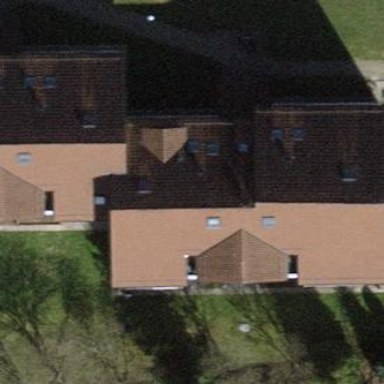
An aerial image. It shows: Image showing building with apartments.